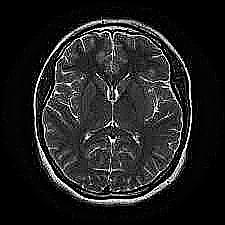
Label: notumor